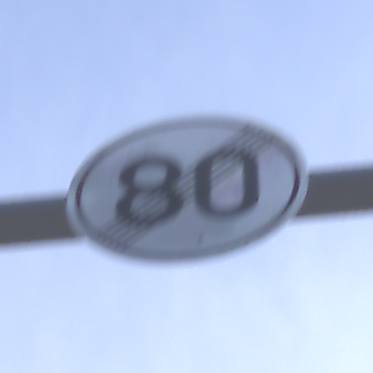
Verkehrszeichen: EndeGeschwindigkeit80
Umgebung: Outdoor, Nature
Tageszeit: MorningAfternoon
Wetter: PartlyCloudy
Licht: Natural
Jahreszeit: NotSpecified
Kontrast: HighContrast